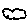
Label: cloud